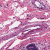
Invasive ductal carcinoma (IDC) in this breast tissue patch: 0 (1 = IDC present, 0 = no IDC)